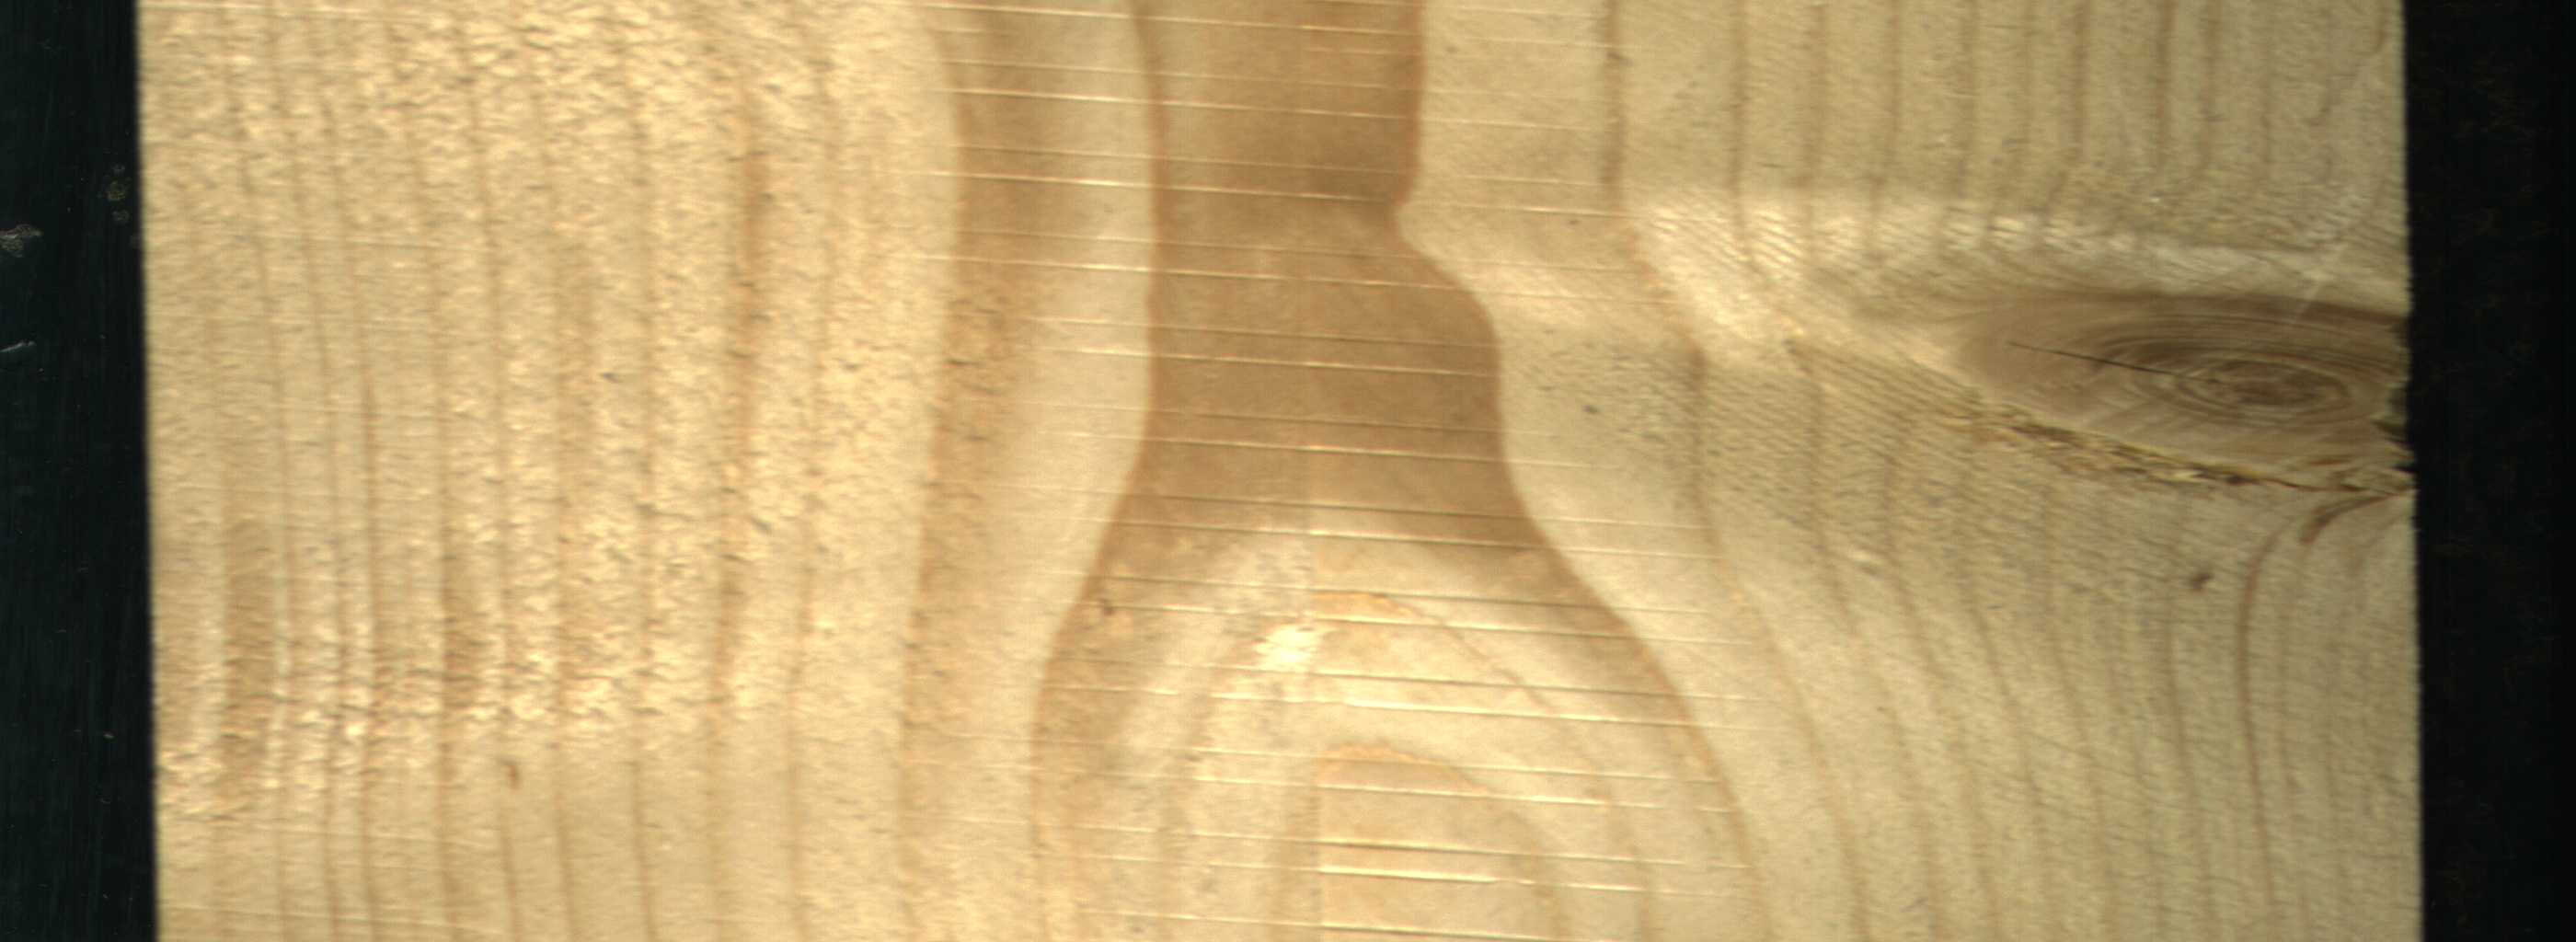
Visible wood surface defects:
Live_Knot